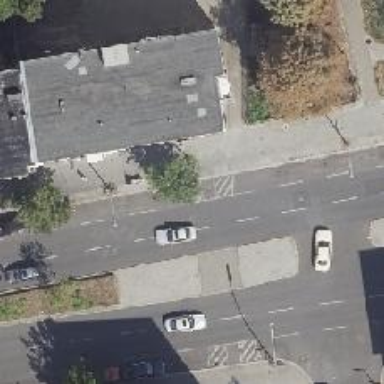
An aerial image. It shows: Traffic island located on footway.